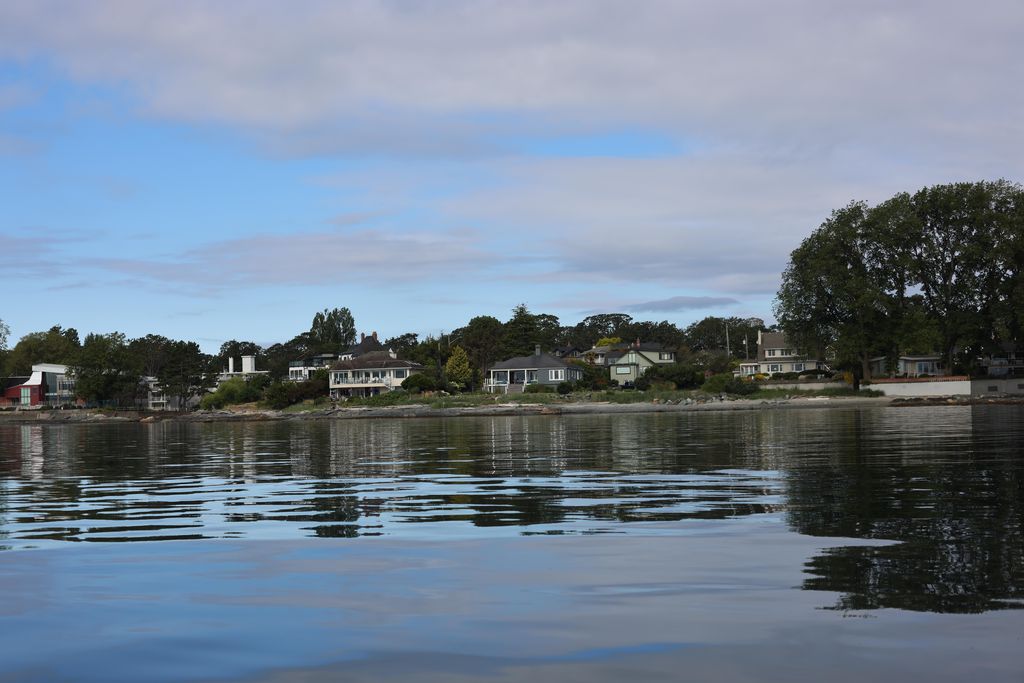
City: victoria